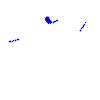
Particle: pion